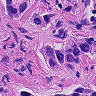
Metastatic tissue present: yes